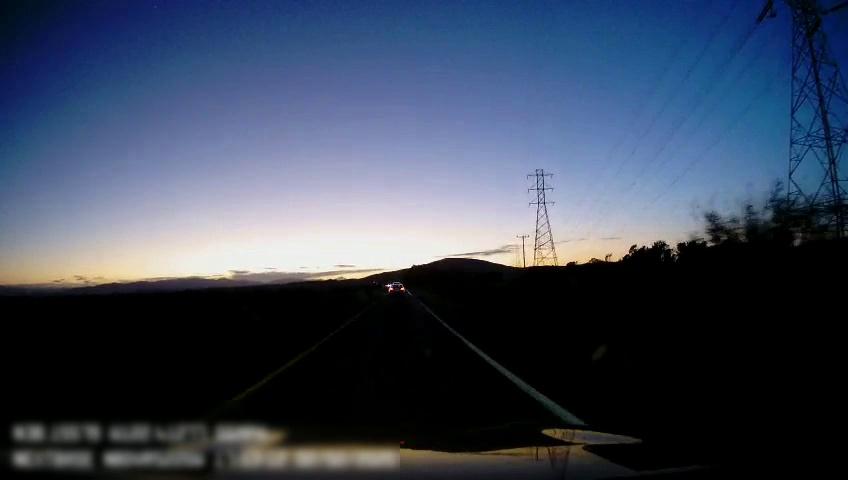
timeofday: Dusk/Dawn/Twilight
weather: Other
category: Drivable Space
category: Vehicles | Car
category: Lanes | Current Lane
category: Lanes | Current Lane